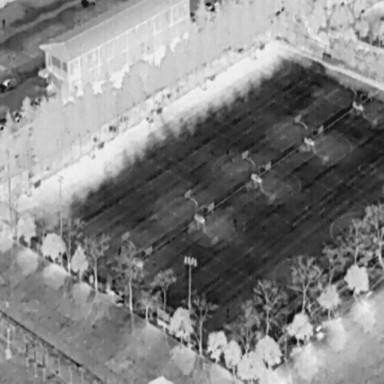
There is a Car in the infrared image.